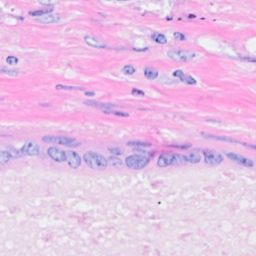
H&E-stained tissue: Breast